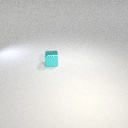
small cyan metal cube